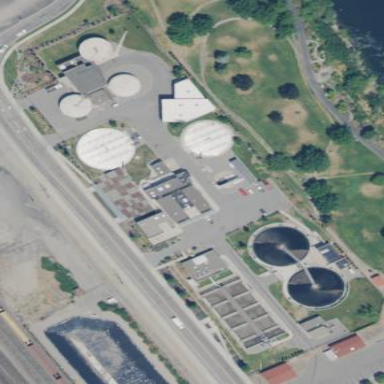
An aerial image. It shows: View of wastewater plant.